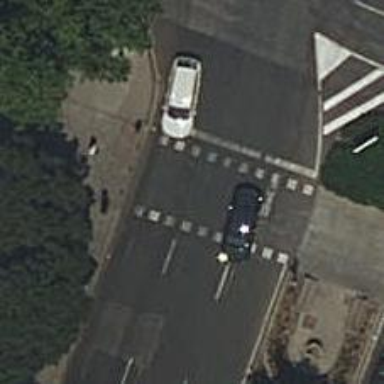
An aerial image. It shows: Road with traffic signals at the crossing.